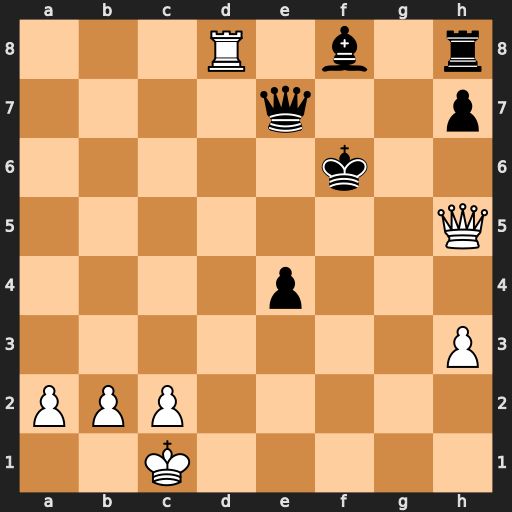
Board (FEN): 3R1b1r/4q2p/5k2/7Q/4p3/7P/PPP5/2K5
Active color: w
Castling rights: -
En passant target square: -
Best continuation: Rd5 Rg8 Qf5+ Kg7 Rd7 Kh8 Rxe7